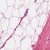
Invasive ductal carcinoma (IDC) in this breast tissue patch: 0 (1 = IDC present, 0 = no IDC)